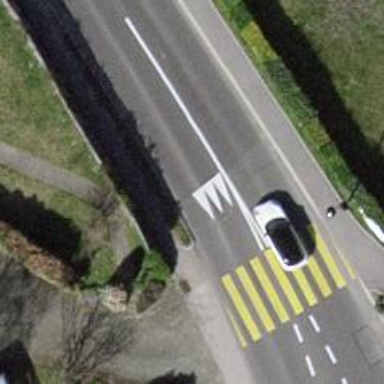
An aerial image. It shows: Traffic calming hump on the road.